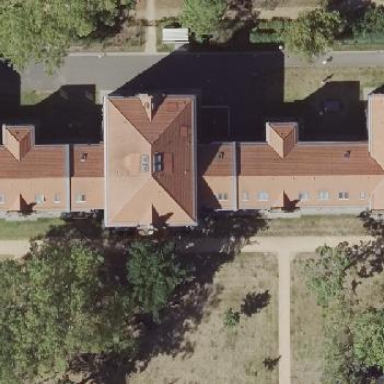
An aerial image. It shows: Hospital building.